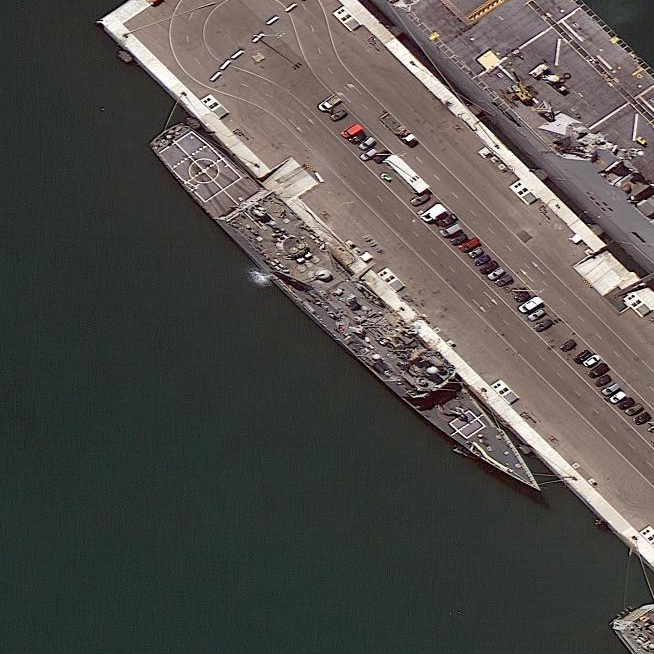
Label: cruiser